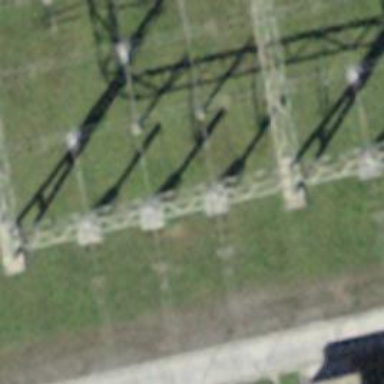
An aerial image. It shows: Insulator used in power equipment.